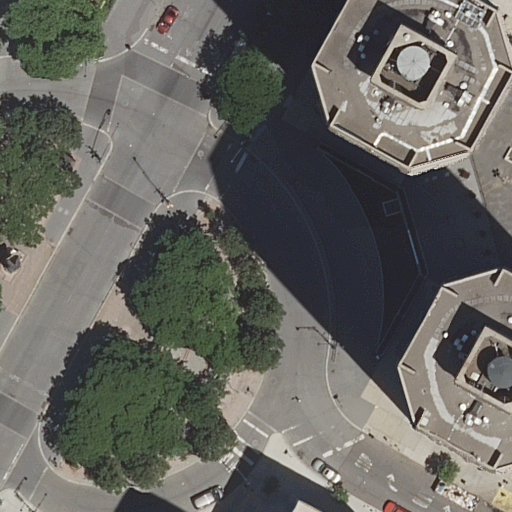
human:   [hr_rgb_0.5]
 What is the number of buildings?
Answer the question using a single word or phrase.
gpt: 4

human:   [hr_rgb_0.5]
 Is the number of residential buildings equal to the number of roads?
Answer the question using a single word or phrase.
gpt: no

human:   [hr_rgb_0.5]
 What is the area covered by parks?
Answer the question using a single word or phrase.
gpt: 1575m2

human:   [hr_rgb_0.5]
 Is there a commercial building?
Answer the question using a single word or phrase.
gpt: no

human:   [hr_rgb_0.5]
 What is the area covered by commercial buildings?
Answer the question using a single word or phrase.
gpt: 0m2

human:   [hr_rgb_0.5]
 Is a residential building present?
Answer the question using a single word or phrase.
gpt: yes

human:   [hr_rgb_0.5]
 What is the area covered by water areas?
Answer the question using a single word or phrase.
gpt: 0m2

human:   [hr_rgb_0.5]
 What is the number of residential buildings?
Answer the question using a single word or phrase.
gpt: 4

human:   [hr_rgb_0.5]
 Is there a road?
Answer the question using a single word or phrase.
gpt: yes

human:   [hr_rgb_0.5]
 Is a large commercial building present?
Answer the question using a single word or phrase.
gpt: no

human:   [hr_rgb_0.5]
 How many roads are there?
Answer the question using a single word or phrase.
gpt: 5

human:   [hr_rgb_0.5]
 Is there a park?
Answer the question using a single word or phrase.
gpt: yes

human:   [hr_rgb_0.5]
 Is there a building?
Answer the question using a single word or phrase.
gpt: yes

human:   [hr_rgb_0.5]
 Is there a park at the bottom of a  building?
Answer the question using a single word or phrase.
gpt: yes

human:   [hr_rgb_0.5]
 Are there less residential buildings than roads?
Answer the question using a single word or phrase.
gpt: yes

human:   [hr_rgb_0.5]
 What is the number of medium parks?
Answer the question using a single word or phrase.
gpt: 1

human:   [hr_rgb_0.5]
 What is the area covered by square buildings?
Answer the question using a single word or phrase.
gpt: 0m2

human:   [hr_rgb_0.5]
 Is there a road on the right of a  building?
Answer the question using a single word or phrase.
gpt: yes

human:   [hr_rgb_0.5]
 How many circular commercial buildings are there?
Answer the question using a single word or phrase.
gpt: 0

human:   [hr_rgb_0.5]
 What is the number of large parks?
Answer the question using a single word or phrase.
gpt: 1

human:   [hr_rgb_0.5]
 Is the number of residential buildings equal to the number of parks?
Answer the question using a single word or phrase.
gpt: no

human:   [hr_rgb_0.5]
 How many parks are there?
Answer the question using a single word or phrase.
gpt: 2

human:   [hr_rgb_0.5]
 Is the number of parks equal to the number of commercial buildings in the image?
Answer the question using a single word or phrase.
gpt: no

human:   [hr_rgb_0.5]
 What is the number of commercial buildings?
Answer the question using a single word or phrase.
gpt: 0

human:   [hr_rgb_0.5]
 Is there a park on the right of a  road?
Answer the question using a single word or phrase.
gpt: no

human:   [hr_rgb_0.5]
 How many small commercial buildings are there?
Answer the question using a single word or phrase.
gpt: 0

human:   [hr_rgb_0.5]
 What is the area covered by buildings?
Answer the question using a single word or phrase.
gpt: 4230m2

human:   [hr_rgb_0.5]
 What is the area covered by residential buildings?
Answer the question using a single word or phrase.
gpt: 4230m2

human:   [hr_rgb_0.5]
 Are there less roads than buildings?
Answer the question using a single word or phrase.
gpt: no

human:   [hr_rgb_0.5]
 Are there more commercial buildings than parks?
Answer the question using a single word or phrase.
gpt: no

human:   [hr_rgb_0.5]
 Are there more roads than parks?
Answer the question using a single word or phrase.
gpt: yes

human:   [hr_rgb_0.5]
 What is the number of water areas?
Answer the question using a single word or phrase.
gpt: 0

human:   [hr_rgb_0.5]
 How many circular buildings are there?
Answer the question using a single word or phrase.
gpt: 0

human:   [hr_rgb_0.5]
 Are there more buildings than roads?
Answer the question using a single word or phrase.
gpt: no

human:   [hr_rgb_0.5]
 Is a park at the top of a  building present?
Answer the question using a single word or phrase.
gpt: yes

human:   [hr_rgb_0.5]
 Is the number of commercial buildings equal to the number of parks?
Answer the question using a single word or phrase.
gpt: no

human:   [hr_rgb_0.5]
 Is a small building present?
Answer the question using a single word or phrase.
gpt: yes

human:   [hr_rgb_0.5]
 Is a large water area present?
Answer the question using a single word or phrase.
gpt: no

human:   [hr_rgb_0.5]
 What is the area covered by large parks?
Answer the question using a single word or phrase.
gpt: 1371m2

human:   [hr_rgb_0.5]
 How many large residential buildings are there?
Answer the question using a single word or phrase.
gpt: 2

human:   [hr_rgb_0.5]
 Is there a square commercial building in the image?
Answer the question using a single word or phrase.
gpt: no

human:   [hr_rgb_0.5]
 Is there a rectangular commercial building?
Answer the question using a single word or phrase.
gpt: no

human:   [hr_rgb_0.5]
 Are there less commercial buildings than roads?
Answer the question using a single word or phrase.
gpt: yes

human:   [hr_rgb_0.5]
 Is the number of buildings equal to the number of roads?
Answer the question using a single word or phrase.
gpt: no

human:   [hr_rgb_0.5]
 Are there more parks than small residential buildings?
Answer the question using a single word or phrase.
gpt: no

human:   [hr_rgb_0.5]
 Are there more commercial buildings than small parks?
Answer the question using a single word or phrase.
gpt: no

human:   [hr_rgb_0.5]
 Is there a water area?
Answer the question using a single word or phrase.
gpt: no

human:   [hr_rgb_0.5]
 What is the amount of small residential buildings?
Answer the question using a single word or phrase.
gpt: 2

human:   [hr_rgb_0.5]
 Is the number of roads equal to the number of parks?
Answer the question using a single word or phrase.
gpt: no

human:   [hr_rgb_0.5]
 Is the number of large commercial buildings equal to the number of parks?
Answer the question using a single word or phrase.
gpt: no

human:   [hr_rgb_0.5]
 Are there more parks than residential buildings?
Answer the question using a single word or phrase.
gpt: no

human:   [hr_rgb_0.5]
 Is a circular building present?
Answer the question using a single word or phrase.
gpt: no

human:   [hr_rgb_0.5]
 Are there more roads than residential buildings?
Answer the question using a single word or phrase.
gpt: yes

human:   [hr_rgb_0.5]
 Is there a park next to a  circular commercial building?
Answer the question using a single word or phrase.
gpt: no

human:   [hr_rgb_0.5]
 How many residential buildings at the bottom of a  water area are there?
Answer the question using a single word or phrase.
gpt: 0

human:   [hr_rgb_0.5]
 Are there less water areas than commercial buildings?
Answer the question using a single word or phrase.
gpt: no

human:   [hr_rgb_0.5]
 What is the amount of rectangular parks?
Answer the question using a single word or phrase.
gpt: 1

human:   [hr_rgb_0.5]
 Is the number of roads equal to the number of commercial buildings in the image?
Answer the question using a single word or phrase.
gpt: no

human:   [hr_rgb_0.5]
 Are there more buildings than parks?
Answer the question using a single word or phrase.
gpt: yes

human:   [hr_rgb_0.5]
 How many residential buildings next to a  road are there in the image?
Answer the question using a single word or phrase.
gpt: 4

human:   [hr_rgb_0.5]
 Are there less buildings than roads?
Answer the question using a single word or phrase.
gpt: yes

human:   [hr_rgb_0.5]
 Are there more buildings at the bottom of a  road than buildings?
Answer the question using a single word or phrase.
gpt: no

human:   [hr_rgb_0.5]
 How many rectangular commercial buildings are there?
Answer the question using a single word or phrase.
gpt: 0

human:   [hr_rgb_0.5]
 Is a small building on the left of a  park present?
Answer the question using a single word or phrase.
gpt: no